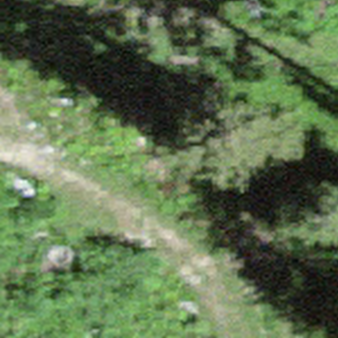
Label: other